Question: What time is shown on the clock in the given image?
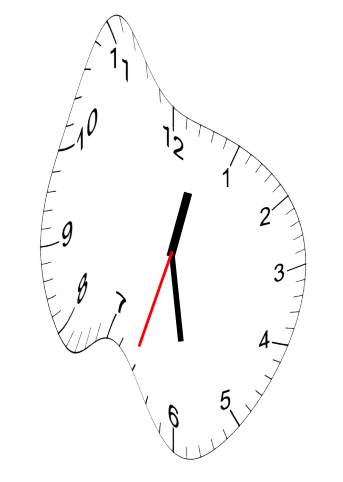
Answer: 12:28:33